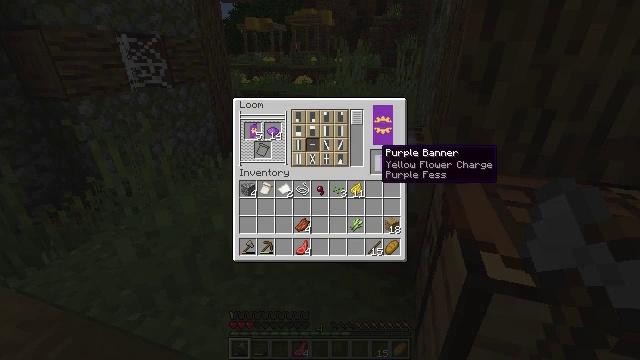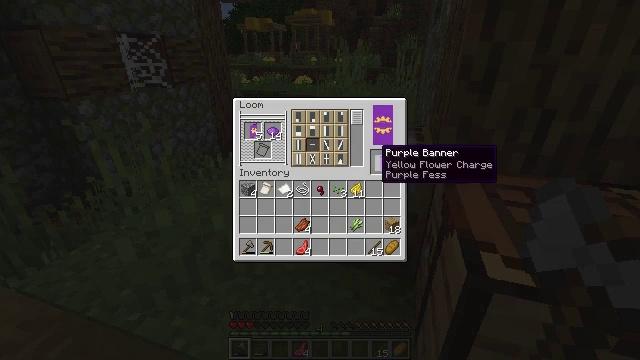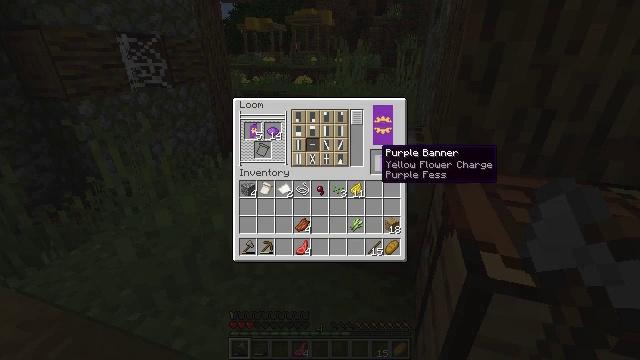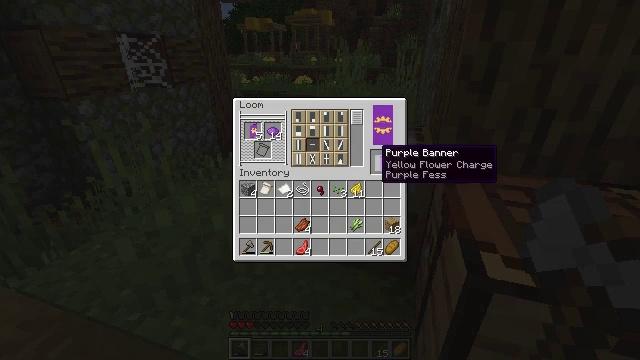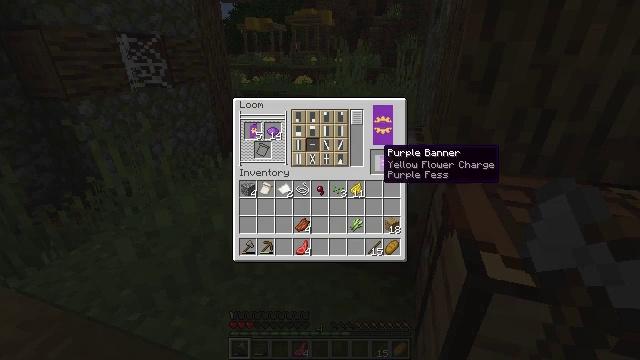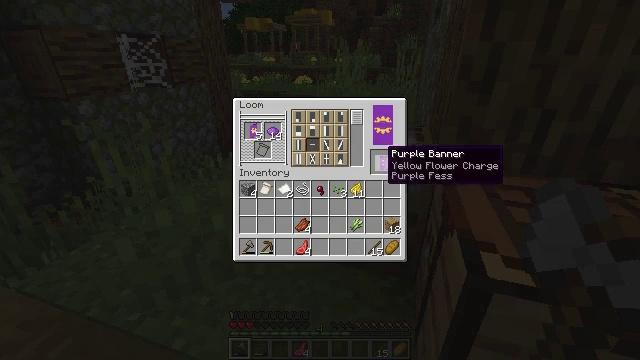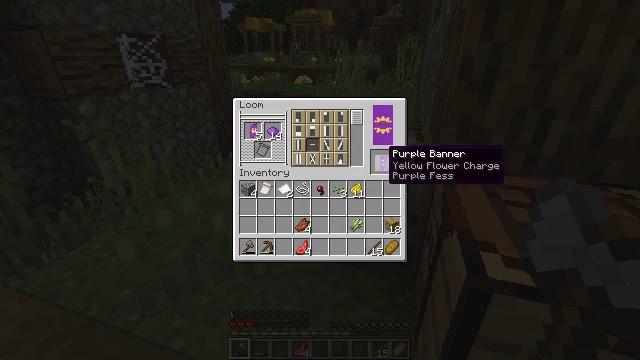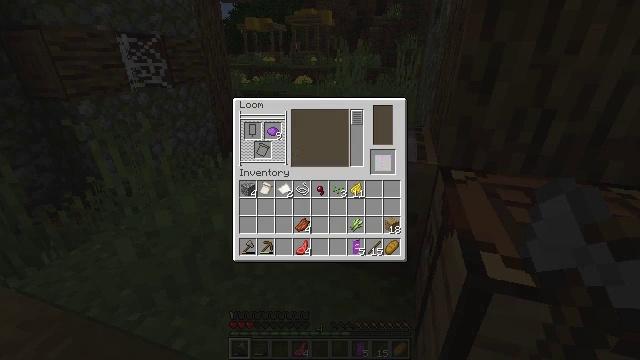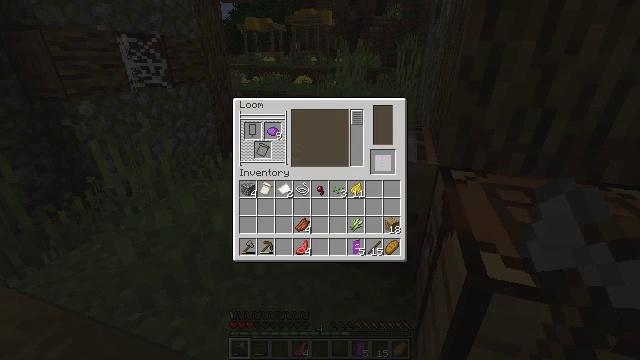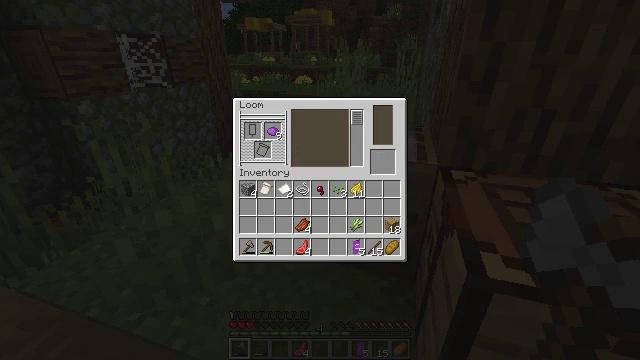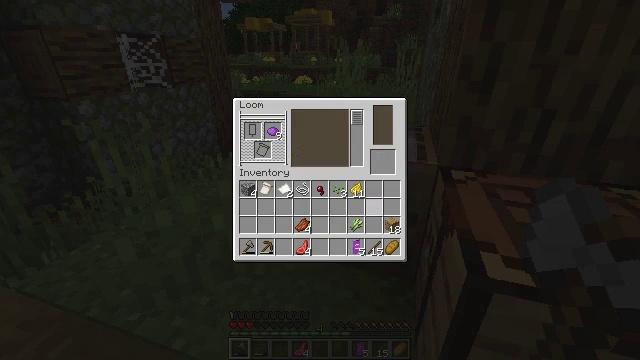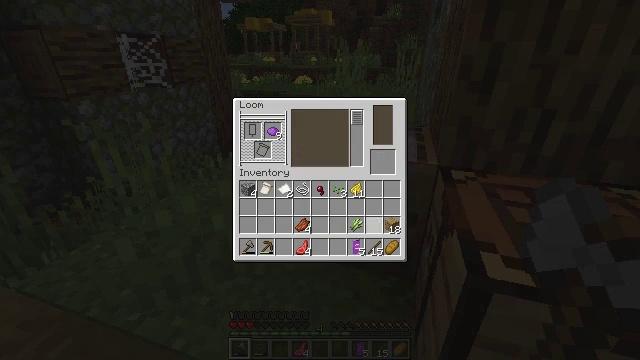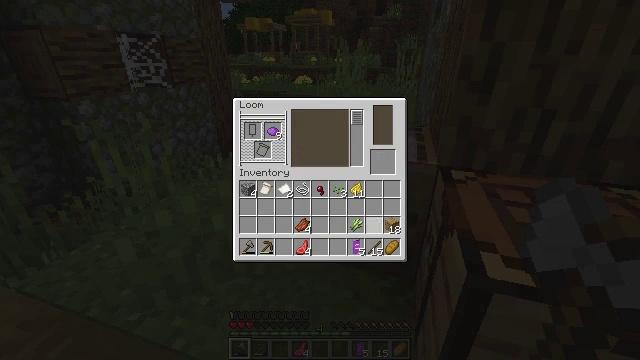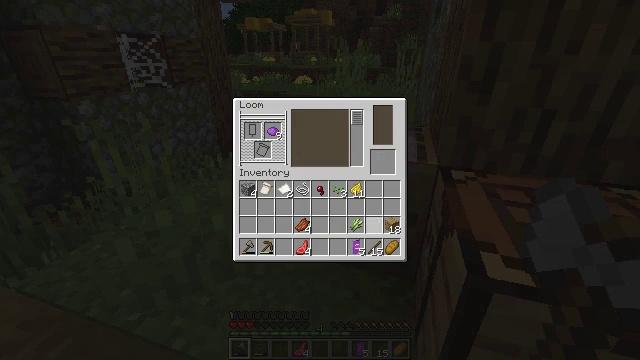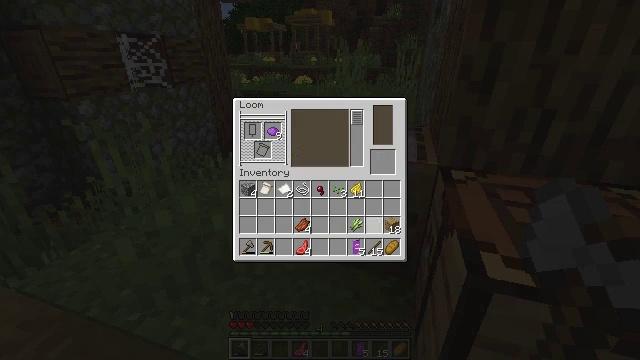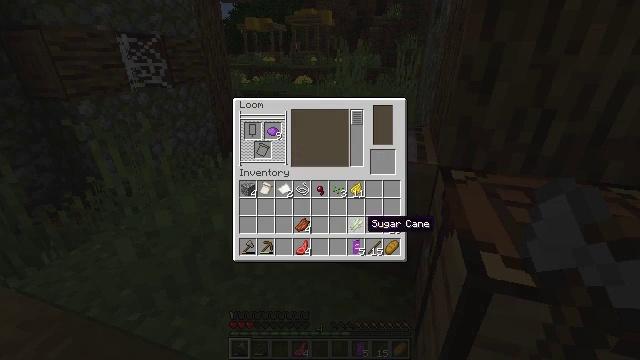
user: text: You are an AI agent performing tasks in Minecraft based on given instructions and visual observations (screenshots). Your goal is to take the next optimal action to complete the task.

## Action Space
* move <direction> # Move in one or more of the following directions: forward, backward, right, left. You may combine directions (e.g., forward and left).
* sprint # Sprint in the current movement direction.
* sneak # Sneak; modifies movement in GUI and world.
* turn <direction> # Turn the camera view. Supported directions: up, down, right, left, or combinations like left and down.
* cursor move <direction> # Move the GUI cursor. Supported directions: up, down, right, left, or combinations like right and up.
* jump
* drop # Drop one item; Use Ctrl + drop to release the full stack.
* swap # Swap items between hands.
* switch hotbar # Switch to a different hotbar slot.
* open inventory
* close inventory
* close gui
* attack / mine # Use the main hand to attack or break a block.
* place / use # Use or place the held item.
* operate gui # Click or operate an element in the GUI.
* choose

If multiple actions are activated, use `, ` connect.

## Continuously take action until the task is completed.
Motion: motion action
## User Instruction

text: Gather some white terracotta for building.
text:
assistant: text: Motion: sneak
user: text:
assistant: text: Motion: sneak
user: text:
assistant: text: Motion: sneak
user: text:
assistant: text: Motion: sneak
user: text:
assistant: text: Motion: sneak
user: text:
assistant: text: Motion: sneak
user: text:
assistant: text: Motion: sneak, operate gui
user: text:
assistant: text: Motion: sneak, operate gui
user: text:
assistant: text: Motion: sneak, cursor move down
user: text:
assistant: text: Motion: sneak, cursor move down
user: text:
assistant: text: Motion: sneak, cursor move down
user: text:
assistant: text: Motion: sneak
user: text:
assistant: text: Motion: sneak
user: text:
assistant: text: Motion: sneak
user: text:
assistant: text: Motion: sneak
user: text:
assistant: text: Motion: sneak
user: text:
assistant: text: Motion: sneak
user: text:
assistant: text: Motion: sneak
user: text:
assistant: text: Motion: sneak
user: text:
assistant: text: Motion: sneak
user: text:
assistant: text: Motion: sneak, operate gui
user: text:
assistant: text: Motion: sneak, operate gui
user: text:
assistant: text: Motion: sneak
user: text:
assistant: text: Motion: sneak, cursor move up
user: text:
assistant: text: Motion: sneak, cursor move up
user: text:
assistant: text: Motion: sneak, cursor move up
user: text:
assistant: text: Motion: cursor move up
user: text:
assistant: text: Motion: cursor move up
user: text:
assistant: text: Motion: no_op
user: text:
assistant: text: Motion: no_op